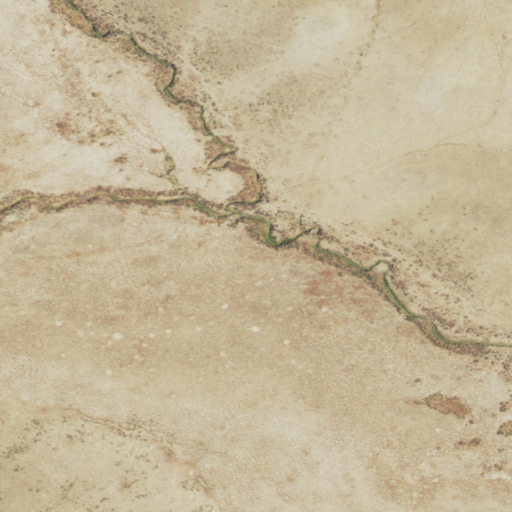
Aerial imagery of valley in Wyoming named Smith Draw containing only shrub